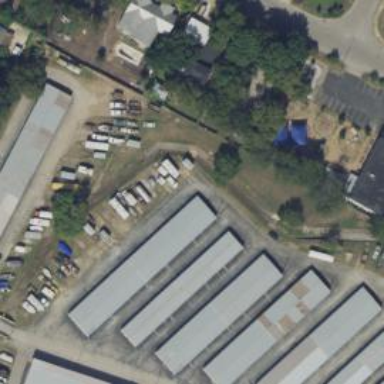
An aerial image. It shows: Building used for storage rental.